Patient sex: M
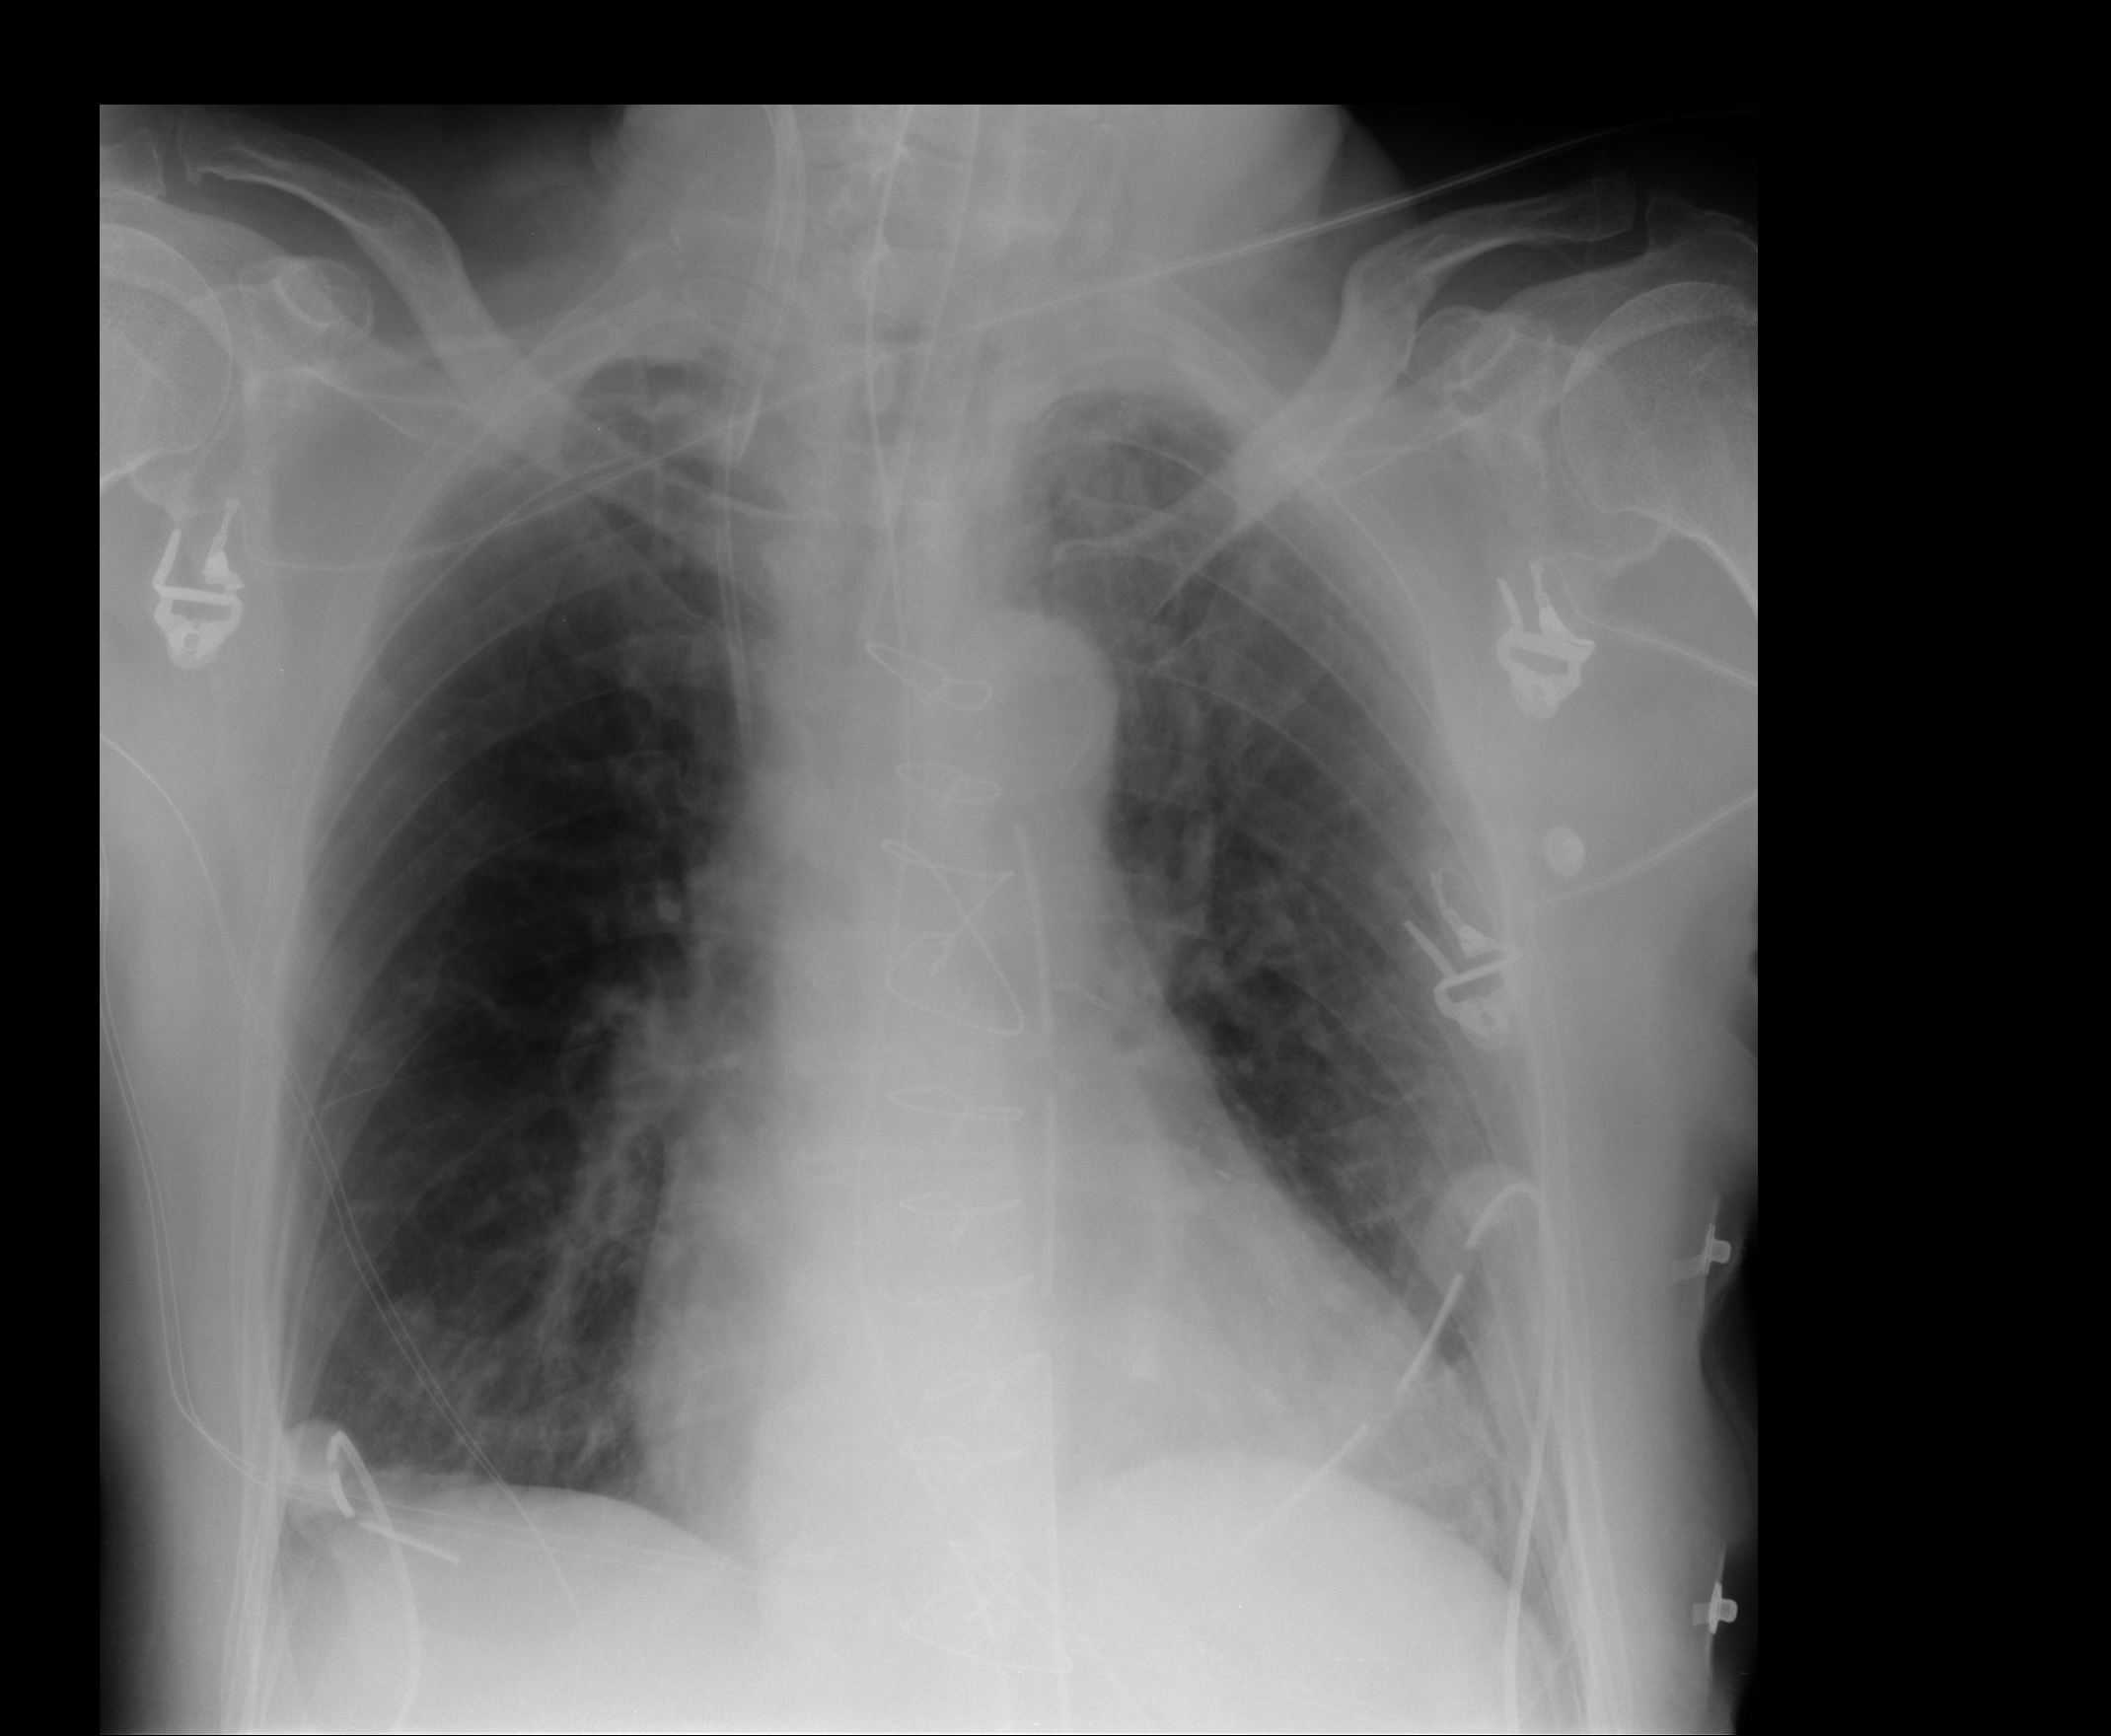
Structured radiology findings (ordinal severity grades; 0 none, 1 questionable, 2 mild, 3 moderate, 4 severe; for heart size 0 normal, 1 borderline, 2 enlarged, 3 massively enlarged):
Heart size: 2
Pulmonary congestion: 1
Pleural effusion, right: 1
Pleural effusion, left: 0
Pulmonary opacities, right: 0
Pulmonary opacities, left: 1
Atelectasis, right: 2
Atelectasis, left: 2